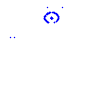
Particle: kaon